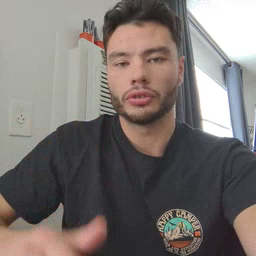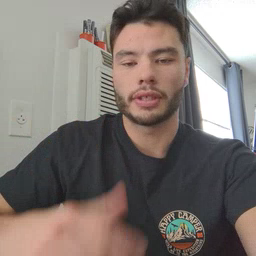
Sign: book